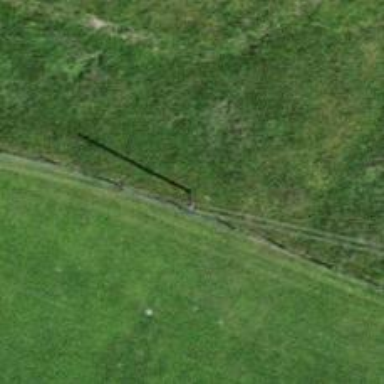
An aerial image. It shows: Power pole.